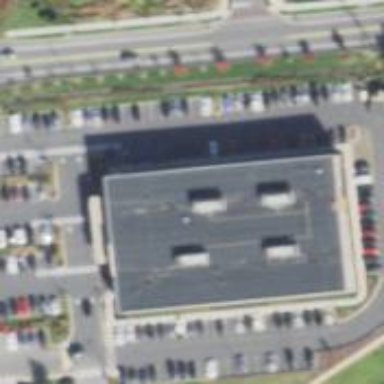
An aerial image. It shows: Clinic building offering healthcare services.